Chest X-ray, PA view. Patient: 51 years old, sex F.
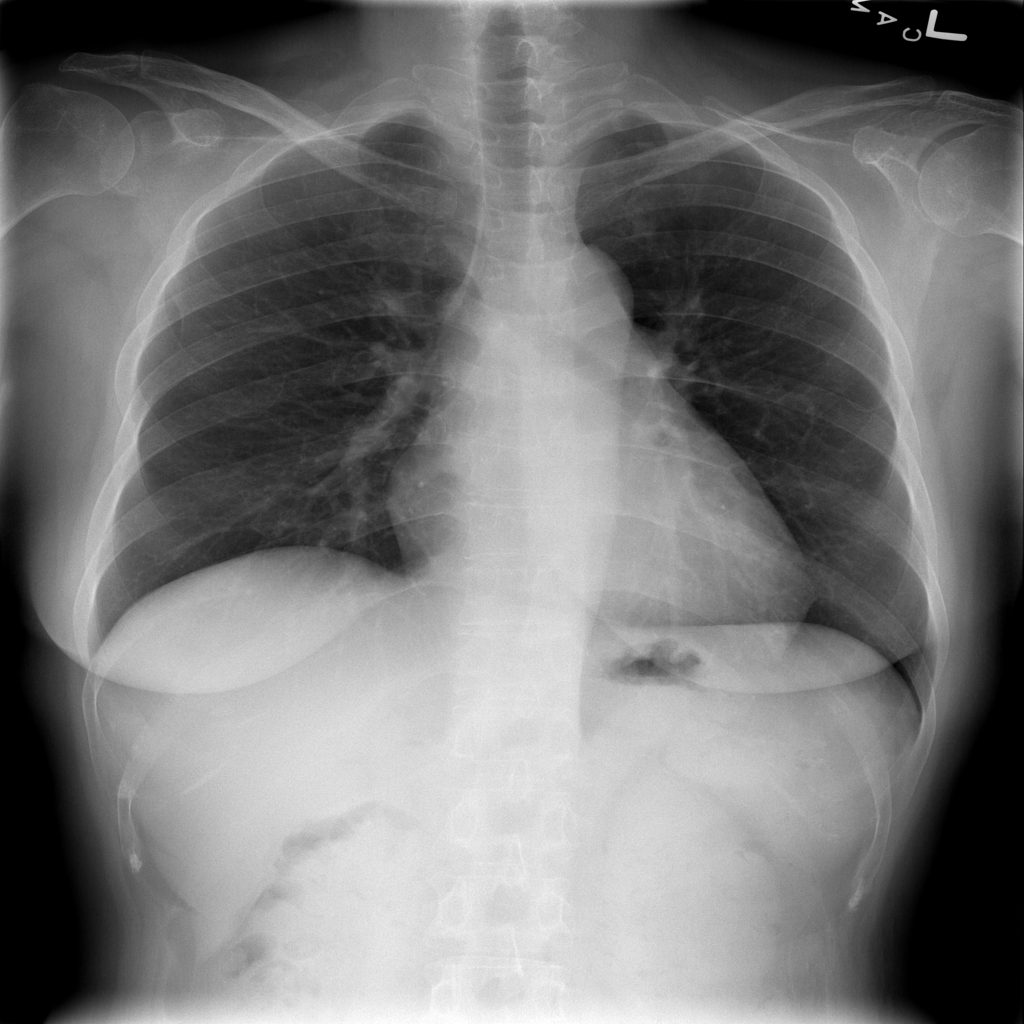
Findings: No Finding